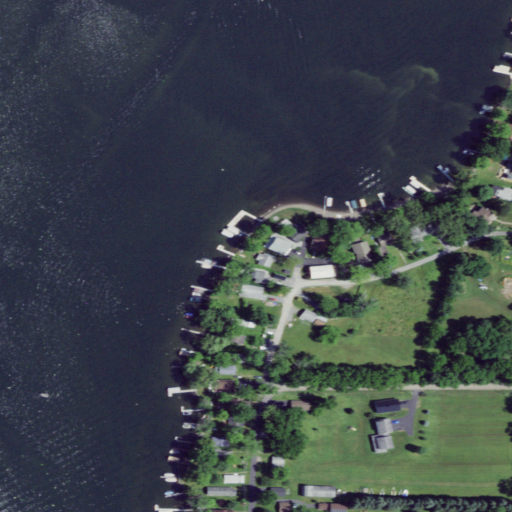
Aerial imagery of cape in New York named Burns Point containing open water, pasture, open development, low intensity development, herbaceous wetlands, deciduous forest, and mixed forest